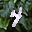
Label: 4